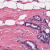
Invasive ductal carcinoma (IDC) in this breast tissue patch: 1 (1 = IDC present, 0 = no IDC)